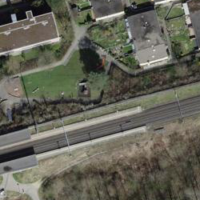
EUNIS habitat code: 55
Species observed at this site:
Dolycoris baccarum